Question: In Xcode's Variables View, on the right of the Debug area, when an app is running and paused at a breakpoint you can right-click a variable and select "Edit Value".
For a swift String it's greyed out, and I can imagine why that might be the case. But even for a simple int, it brings up an edit box to enter an new value, but after hitting the value stays at the old value. This is true even for a var which is changed during the code.
Update: as shown in Jim's answer below, you should be able to set the value using the lldb expression command, but, although Xcode will tell you it has changed, it fails to actually change the value.
Is this broken, or is there something specific you need to do for it to work? Thanks.

Update: It's a compile bug - see <URL>. Here's a workaround...
'''
println("Before lldb change, foo is \(foo)")
//make compiler think foo may change, so I can change it myself at the console
if count("abcd") == 0 { foo = 0 }
println("After lldb change, code now thinks foo is \(foo)")
'''
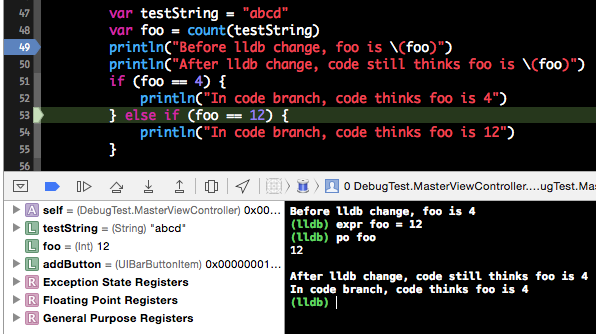
Answer: Most Swift entities, for sure strings but even "simple" types like Int's, are actually not simple types. The values you see in the Variables View are constructed by data formatters in lldb that are set up to present a useful view of the Values without running any code (for performance reasons.) They know how grub around & fetch the contents of Swift types, but we didn't teach them how to edit values, only present them.
If you want to change a value, you need to run some code in your program to do that, which you can do using the 'expression' command in the lldb console. So for instance if you have an Int variable called 'foo', you can do:
(lldb) expr foo = 12
That will compile & execute that code fragment, and of course the Swift compiler does know how to alter these Swift values, so the resultant code will correctly set the value.
Note, it does appear that the swift compiler will sometimes copy a value to a register and use it from the register w/o indicating that fact in the debug info. If that happens, lldb will report the value it set in the location the debug information pointed to, but the code will actually use the temporary value. I've filed a bug with the swift compiler demonstrating one instance of this.